Question: I face a minor problem in Chapter 10 of the Rails Tutorial. My spec tests all pass but the list of the user microposts look a bit different than shown in the tutorial - namely, the time stamp is displayed without the "ago" word - so "Posted 4 days ago" becomes "Posted 4 days":

I think I followed all instructions correctly. Here is the code for the micropost partial:
'''
<li>
<span class="content"><%= micropost.content %></span>
<span class="timestamp">
Posted <%= time_ago_in_words(micropost.created_at) %>
</span>
</li>
'''
And here is the stylesheet:
'''
/* microposts */
.microposts {
list-style: none;
margin: 10px 0 0 0;
li {
padding: 10px 0;
border-top: 1px solid #e8e8e8;
}
}
.content {
display: block;
}
.timestamp {
color: $grayLight;
}
.gravatar {
float: left;
margin-right: 10px;
}
aside {
textarea {
height: 100px;
margin-bottom: 5px;
}
}
'''
What am I doing wrong?
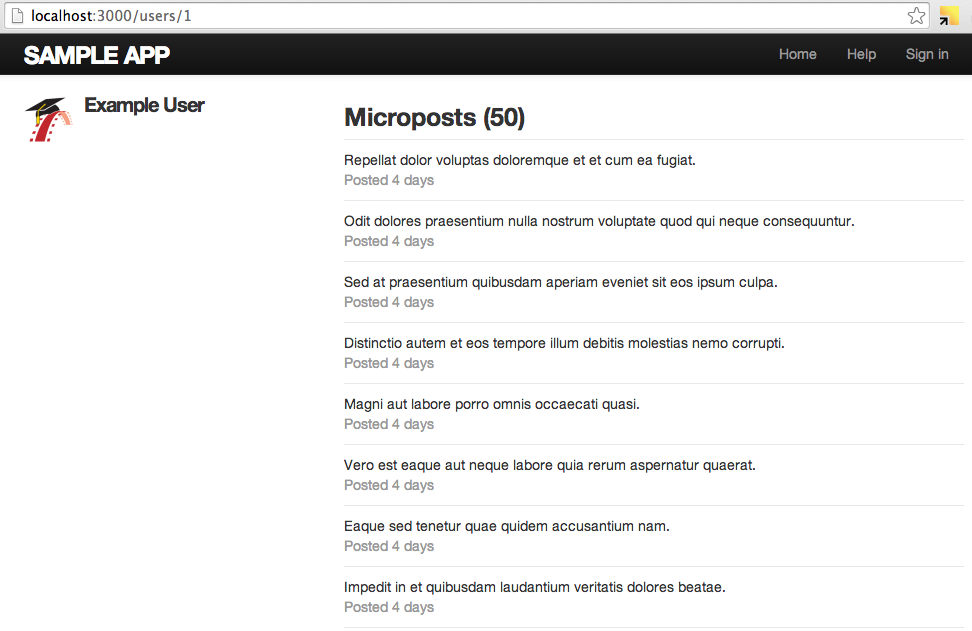
Answer: 'time_ago_in_words' will not add 'ago' word.You should be adding it maually.
This should work.
'''
<li>
<span class="content"><%= micropost.content %></span>
<span class="timestamp">
Posted <%= time_ago_in_words(micropost.created_at) %> ago. #here
</span>
</li>
'''